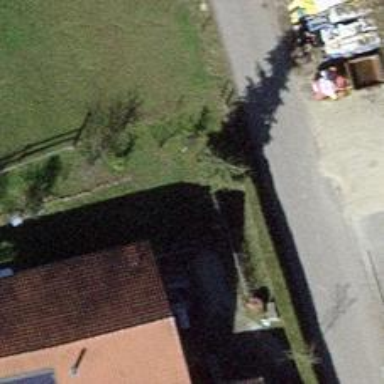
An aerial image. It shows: Hedge barrier.